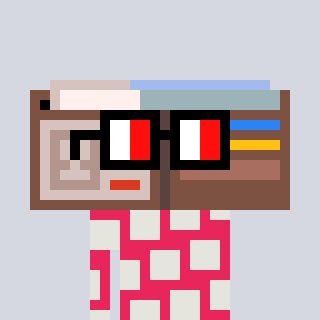
a pixel art character with square glasses with black frames and red eyes, a wallet-shaped head and a redpinkish-colored body on a cool background